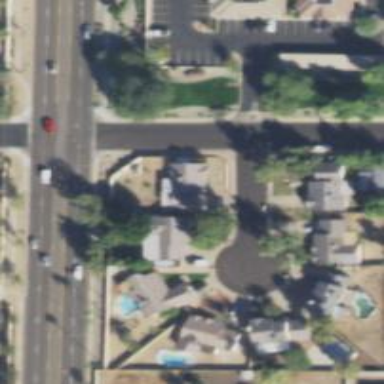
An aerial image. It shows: Smooth asphalt road in residential area.